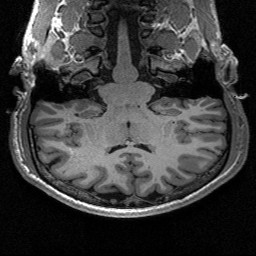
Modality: T1w
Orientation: sagittal